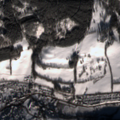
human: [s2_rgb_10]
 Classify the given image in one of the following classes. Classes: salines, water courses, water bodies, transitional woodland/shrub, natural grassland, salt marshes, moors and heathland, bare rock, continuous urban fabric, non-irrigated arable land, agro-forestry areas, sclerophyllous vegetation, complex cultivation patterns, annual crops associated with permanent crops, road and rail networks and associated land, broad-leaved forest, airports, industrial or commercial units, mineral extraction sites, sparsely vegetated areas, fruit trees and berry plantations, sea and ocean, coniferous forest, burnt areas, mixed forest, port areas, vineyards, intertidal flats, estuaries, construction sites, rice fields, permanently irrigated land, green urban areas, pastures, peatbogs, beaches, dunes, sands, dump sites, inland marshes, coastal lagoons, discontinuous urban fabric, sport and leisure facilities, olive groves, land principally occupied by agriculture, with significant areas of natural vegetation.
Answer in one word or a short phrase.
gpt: discontinuous urban fabric, pastures, coniferous forest, mixed forest